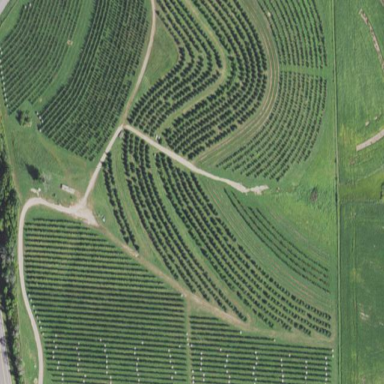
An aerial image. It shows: Orchard.